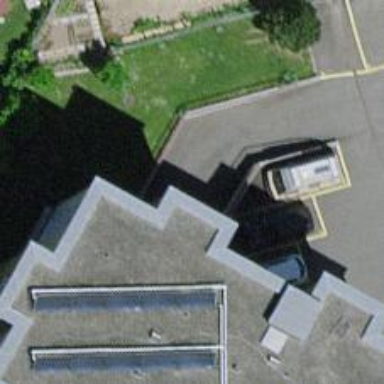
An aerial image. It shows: Parking area.